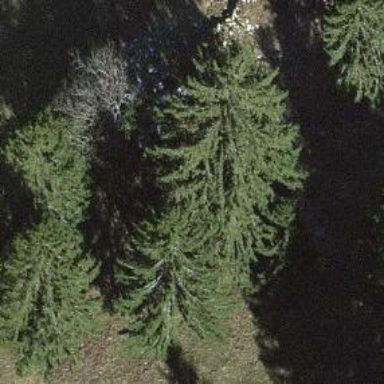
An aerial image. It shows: Forest dominated by needle-leaved trees.